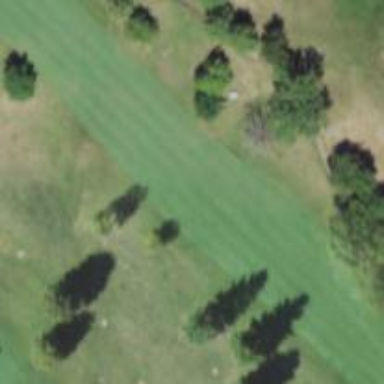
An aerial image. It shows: Golf fairway surrounded by grass.